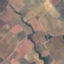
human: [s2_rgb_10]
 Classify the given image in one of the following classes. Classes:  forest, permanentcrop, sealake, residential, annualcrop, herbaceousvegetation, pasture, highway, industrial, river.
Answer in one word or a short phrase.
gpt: PermanentCrop